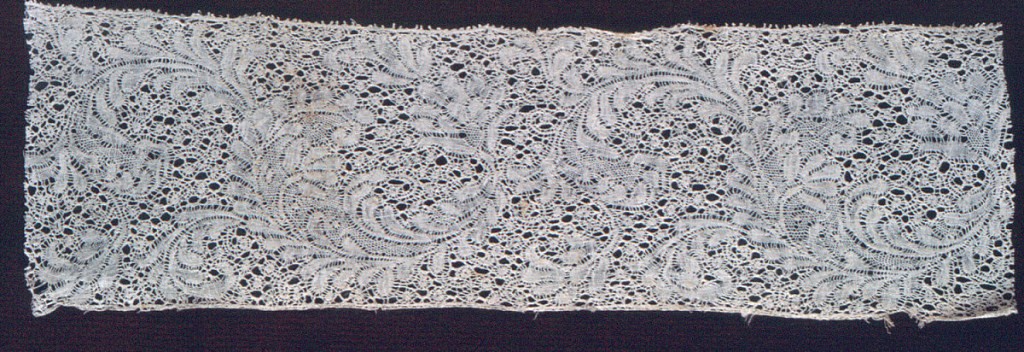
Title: Band
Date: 18th century
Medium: linen Technique: bobbin lace, Binche style with snowball ground
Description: Band with scrolling leaves and snowball ground.